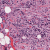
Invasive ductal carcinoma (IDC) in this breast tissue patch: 1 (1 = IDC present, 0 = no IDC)